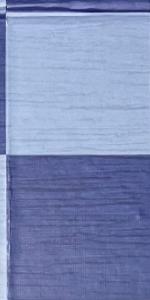
Label: Empty